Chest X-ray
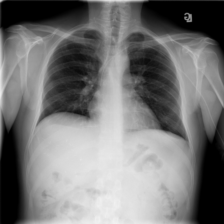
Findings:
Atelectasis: negative
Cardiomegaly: negative
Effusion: positive
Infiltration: negative
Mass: negative
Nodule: negative
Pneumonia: negative
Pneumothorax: negative
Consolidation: negative
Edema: negative
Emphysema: negative
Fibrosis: negative
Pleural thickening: negative
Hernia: negative